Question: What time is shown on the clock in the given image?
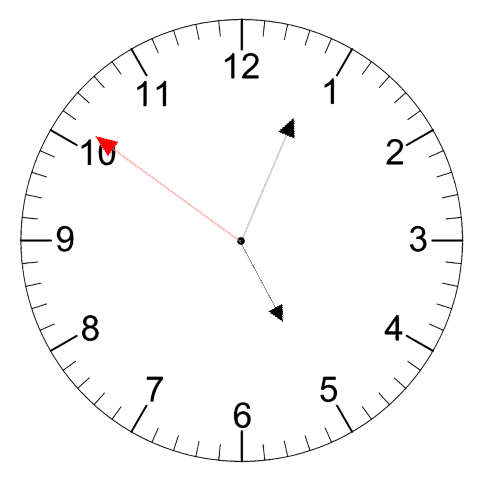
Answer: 05:03:51